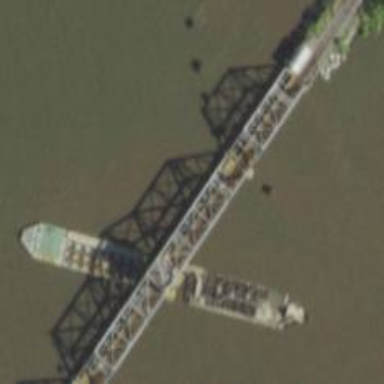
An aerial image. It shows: Swing bridge for railway traffic.